Aerial crown-view tile of a tropical tree (Barro Colorado Island, Panama), acquired 20240716:
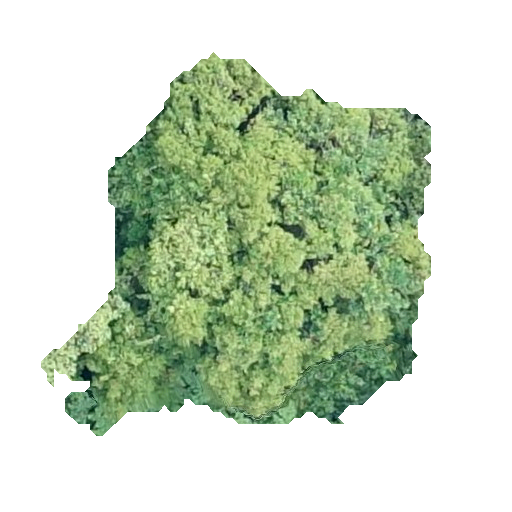
Species: Pouteria stipitata
GBIF accepted scientific name: Pouteria stipitata
Crown area: 157.241 m²